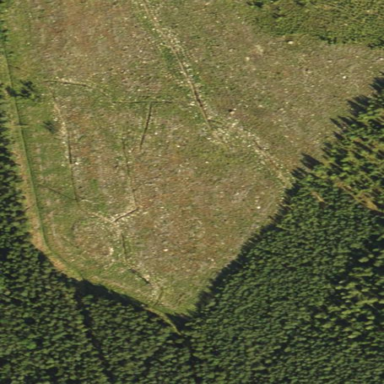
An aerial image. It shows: Clearcut man-made area surrounded by scrub vegetation.